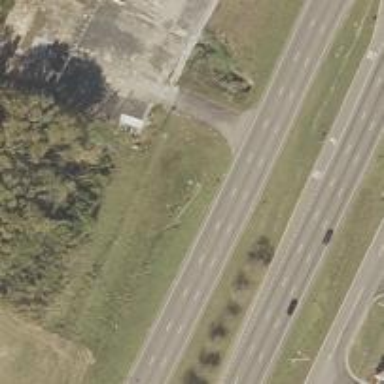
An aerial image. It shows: Expressway with asphalt surface classified as trunk highway.